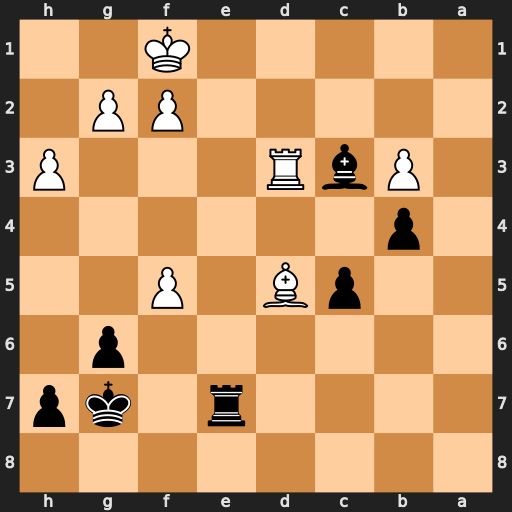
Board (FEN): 8/4r1kp/6p1/2pB1P2/1p6/1PbR3P/5PP1/5K2
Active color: b
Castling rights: -
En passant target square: -
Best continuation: Re1#